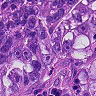
Metastatic tissue present: yes